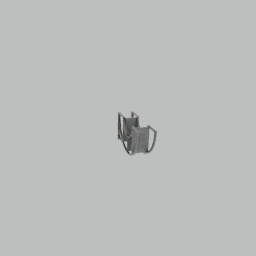
Label: furniture